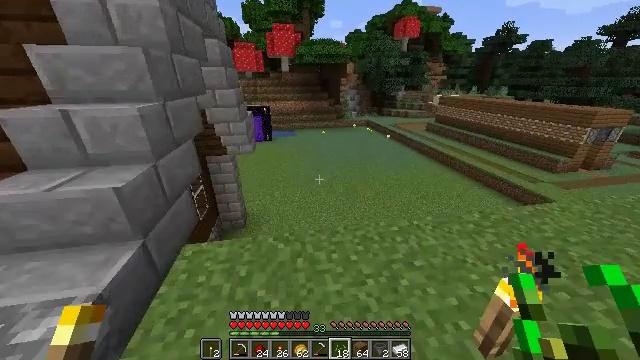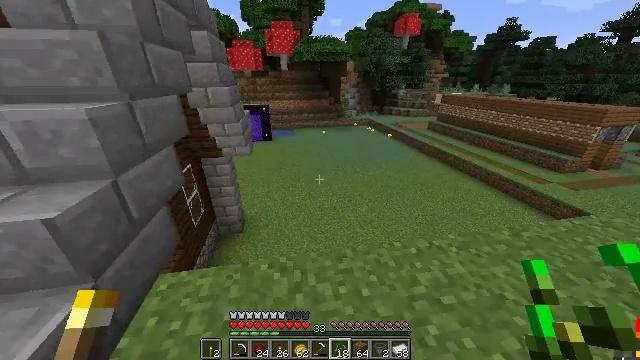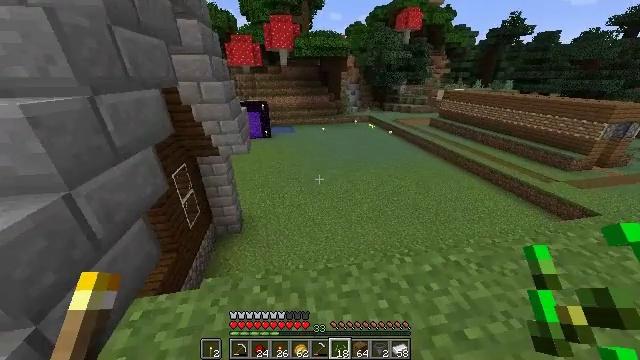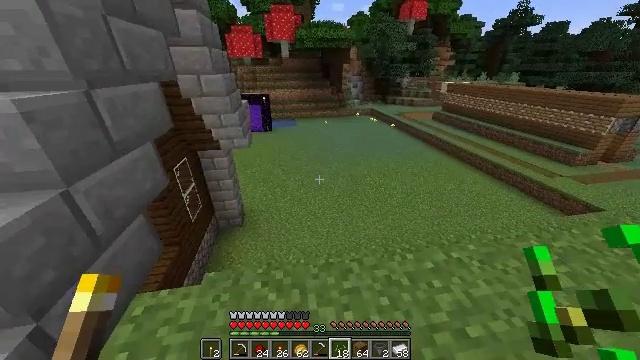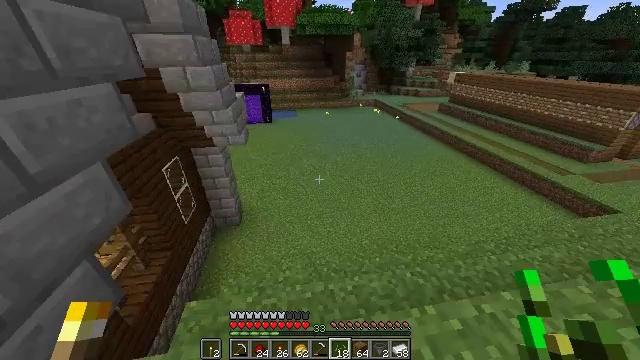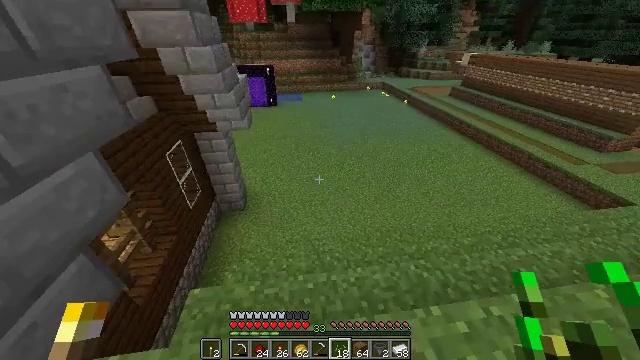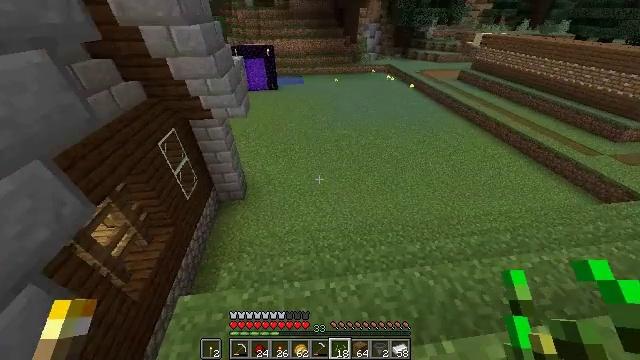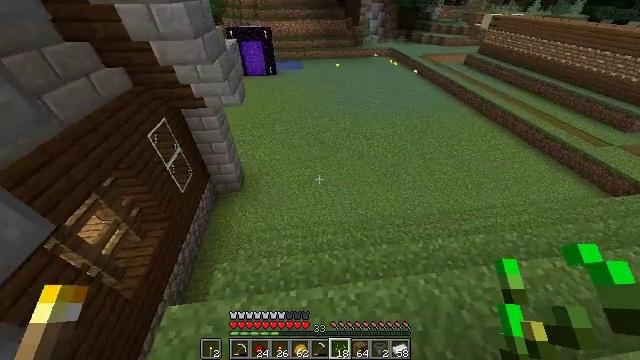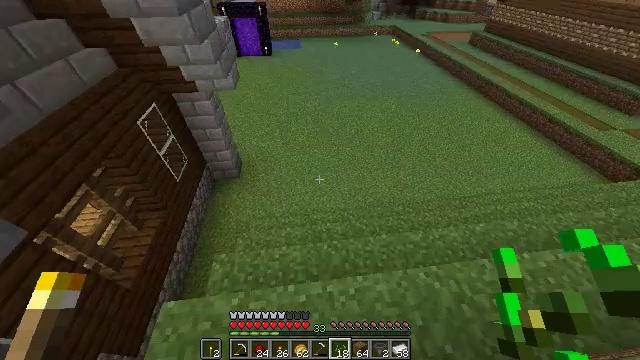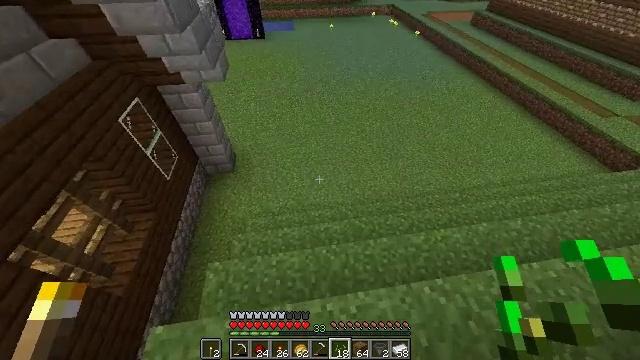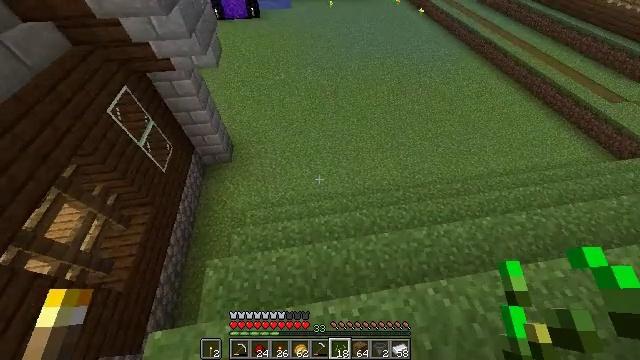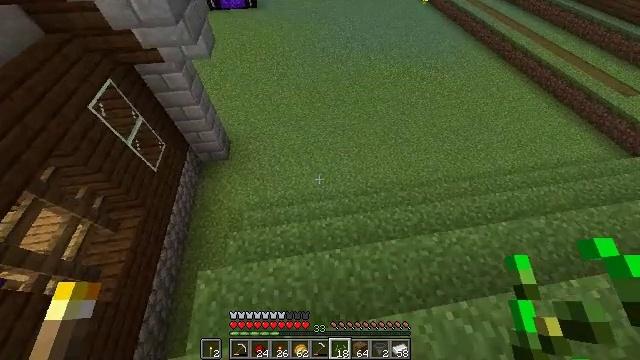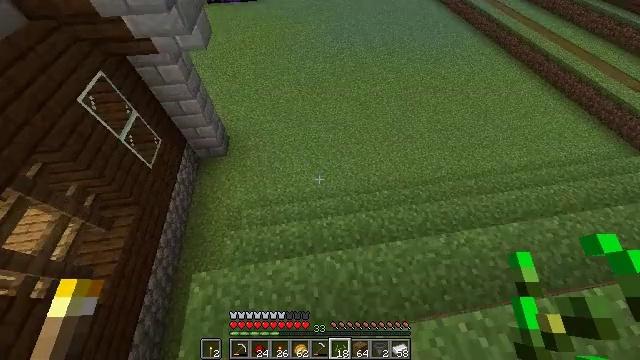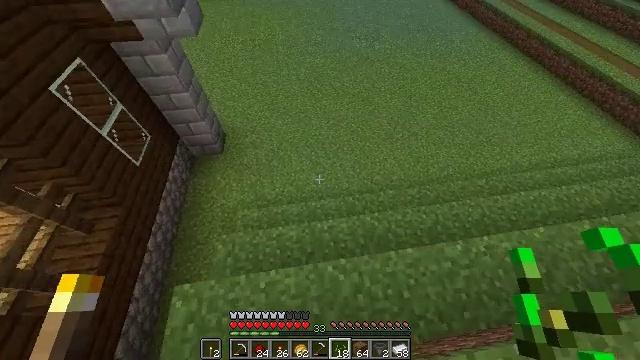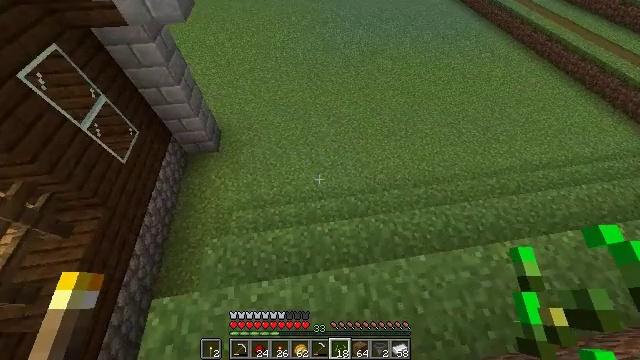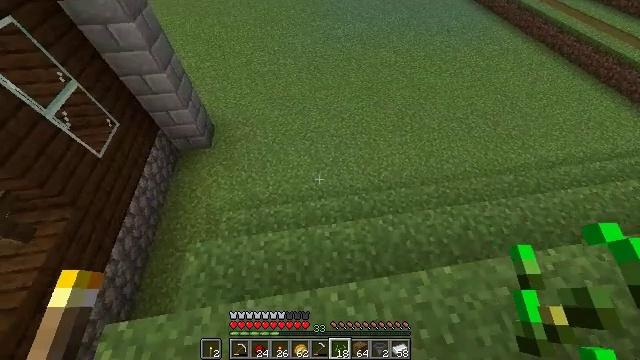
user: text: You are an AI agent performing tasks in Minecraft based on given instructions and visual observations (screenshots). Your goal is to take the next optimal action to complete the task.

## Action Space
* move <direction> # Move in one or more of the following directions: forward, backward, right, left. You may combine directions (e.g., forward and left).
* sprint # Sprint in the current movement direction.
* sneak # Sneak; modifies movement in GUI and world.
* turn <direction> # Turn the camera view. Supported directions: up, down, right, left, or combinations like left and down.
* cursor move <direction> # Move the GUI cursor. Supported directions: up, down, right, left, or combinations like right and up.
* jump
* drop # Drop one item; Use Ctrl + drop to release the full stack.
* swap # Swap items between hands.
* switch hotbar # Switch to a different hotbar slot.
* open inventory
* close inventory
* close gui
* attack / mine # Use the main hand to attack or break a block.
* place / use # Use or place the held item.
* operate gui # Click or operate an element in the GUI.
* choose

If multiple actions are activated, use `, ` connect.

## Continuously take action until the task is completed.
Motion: motion action
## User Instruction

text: Produce a hay block by combining wheat.
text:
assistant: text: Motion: move forward
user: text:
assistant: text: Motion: move forward, sprint
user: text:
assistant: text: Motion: move forward, sprint, turn down
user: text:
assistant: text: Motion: move forward, sprint, turn down
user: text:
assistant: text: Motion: move forward, turn left and down
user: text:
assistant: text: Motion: move forward, turn down
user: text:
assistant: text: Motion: move forward, sprint, turn down
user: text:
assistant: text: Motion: move forward, sprint, turn down
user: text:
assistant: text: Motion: move forward, sprint, turn right and down
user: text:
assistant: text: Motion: move forward, sprint, turn down
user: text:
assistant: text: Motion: move forward, turn down
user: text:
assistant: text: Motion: move forward
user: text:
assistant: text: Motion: move forward, sprint
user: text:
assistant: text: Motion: move forward, sprint
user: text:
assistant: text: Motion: move forward, sprint
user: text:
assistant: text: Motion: move forward, turn left and up
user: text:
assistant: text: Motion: move forward, turn left and up
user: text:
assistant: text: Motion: move forward, turn left and up
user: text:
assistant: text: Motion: move forward, sprint, turn up
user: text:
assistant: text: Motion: move forward, sprint, turn up
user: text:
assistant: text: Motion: move forward, sprint, turn up
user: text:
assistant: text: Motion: move forward, sprint, turn left and up
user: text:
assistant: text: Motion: move forward, turn up
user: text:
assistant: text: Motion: move forward, turn left and up
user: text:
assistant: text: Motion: move forward, turn left and up
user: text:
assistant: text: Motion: move forward, turn left and up
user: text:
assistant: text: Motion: move forward, turn left and up
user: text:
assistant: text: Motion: move forward, turn left and up
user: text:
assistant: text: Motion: move forward
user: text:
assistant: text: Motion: move forward, turn right